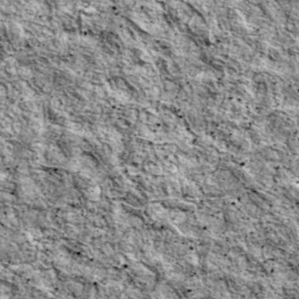
Label: non_frost